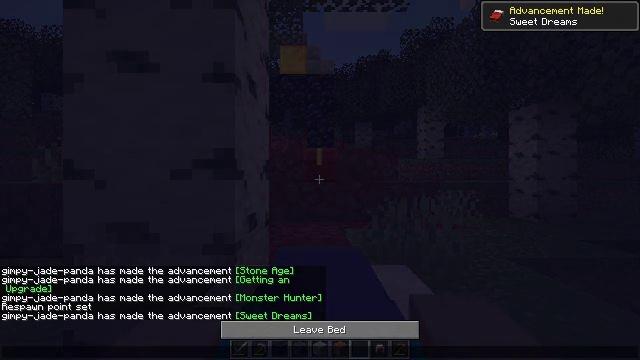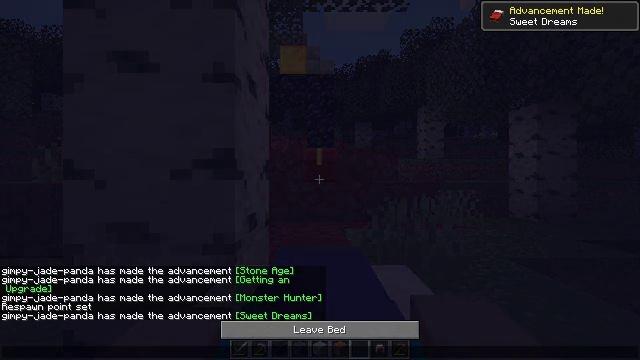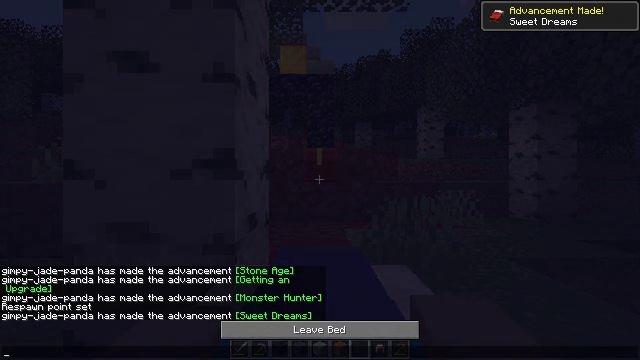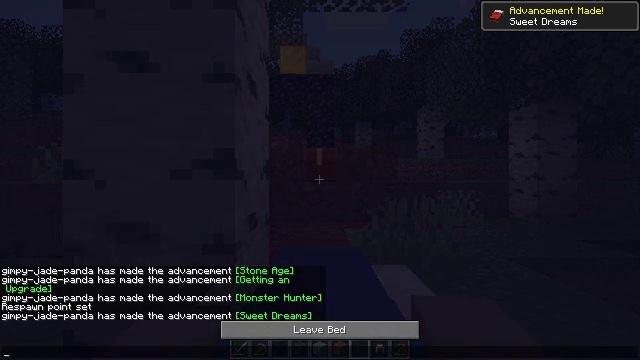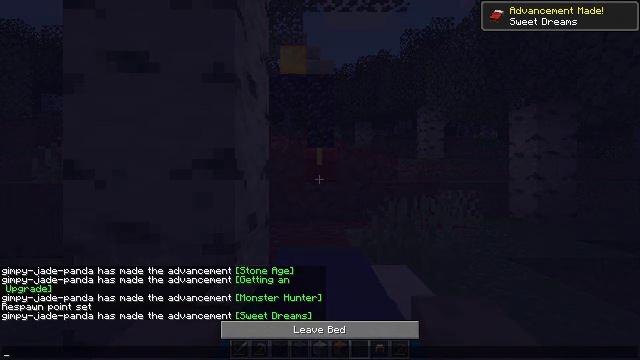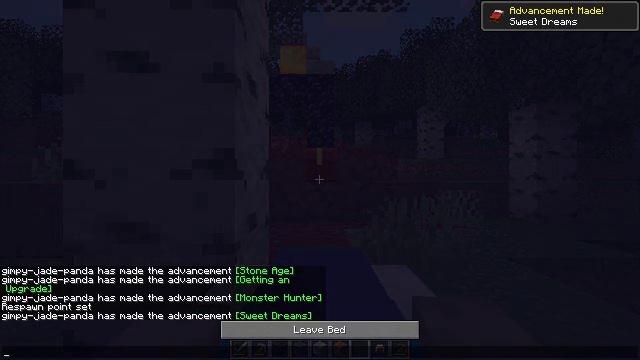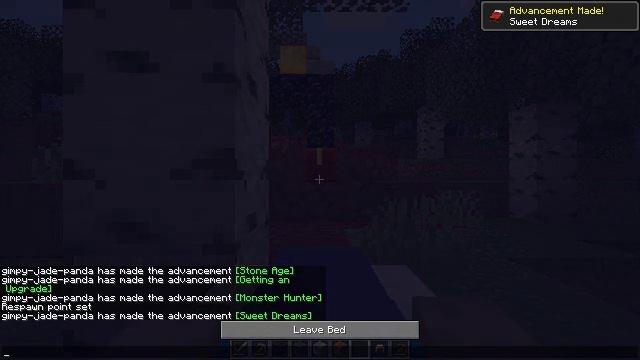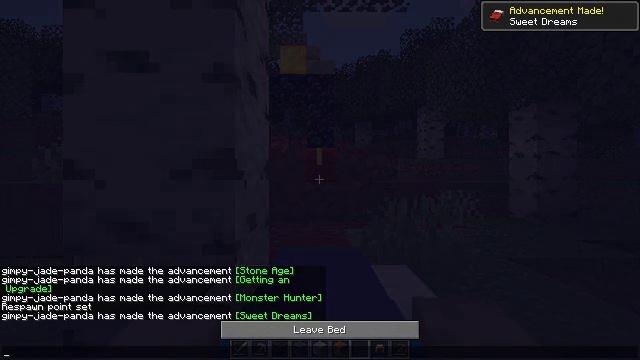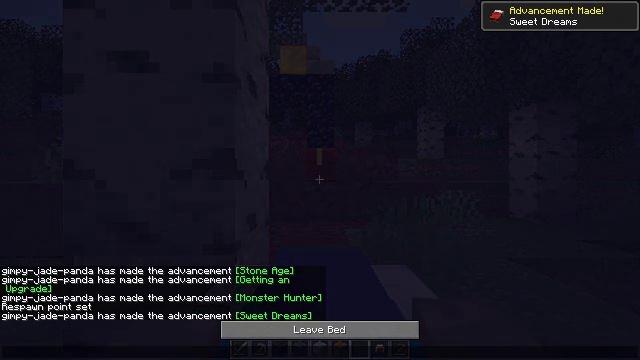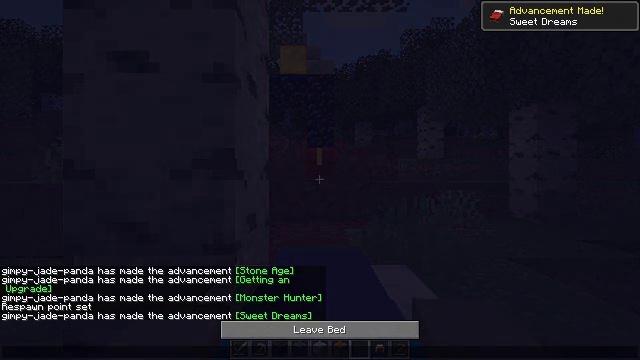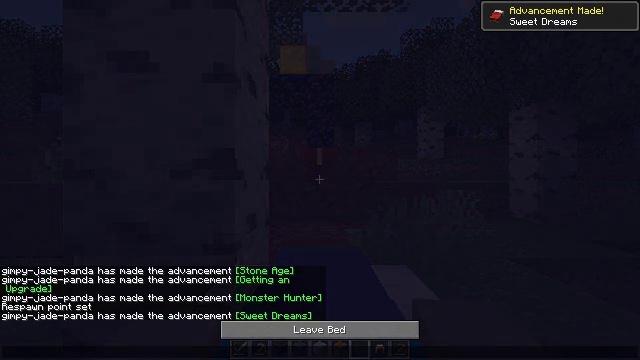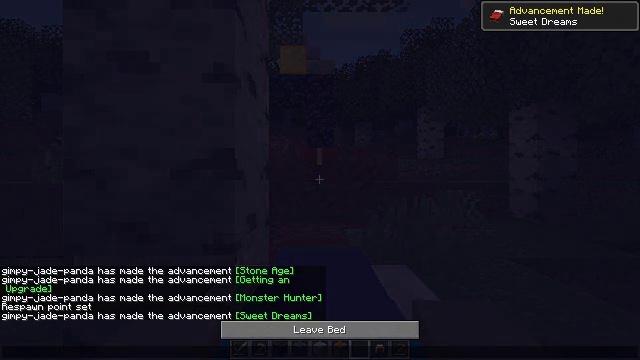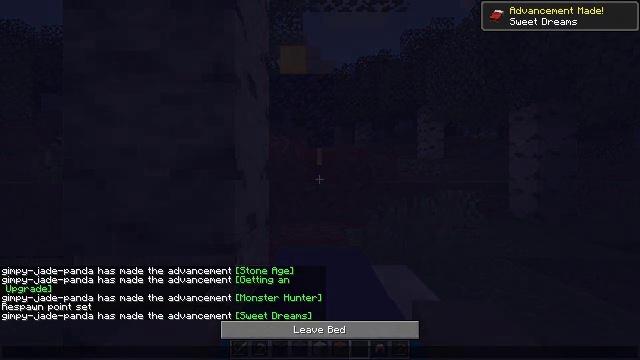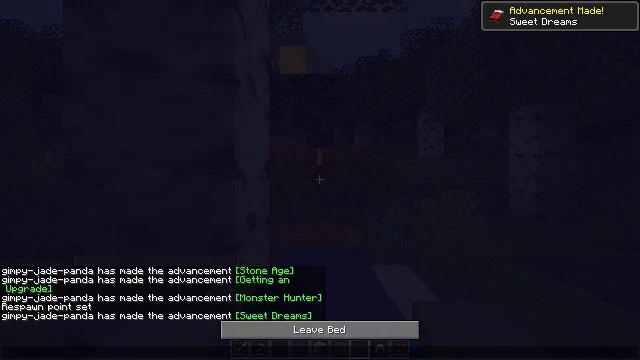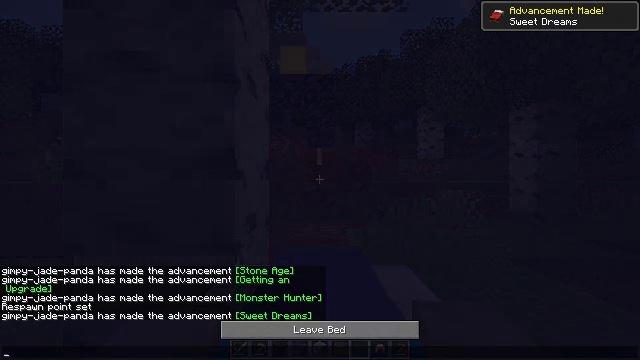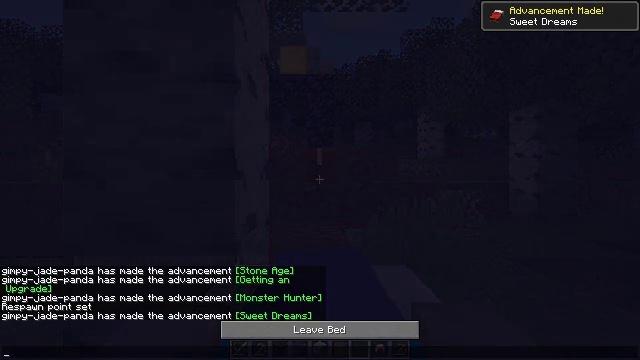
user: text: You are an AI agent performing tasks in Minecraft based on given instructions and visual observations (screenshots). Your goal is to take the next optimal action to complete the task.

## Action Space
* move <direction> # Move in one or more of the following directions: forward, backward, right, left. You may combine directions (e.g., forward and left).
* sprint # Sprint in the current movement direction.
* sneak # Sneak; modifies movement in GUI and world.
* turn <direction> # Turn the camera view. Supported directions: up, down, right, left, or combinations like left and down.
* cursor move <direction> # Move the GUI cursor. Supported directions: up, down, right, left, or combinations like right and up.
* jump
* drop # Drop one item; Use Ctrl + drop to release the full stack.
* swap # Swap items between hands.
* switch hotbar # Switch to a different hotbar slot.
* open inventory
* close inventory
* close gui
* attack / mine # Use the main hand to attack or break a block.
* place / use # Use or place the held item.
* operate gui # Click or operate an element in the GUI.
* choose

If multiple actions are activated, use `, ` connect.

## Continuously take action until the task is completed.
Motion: motion action
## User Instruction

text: Reclaim the chest into your inventory.
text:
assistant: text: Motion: no_op
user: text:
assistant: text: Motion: no_op
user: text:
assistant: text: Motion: no_op
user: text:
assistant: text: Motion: no_op
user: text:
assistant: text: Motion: no_op
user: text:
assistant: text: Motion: no_op
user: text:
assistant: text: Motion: no_op
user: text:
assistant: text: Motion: no_op
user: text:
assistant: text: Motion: no_op
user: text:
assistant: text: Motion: no_op
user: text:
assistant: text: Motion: no_op
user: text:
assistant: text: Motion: no_op
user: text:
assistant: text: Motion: no_op
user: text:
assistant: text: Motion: no_op
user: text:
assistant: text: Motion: no_op
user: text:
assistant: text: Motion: no_op
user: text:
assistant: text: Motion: no_op
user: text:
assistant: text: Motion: no_op
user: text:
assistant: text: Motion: no_op
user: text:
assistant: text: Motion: close gui
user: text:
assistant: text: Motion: no_op
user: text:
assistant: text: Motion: no_op
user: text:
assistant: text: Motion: no_op
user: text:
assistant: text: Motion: no_op
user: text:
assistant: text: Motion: no_op
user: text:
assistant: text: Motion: no_op
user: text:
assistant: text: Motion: no_op
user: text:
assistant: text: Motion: no_op
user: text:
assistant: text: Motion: no_op
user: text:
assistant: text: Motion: no_op